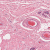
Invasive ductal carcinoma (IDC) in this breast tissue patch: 0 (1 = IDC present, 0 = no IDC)